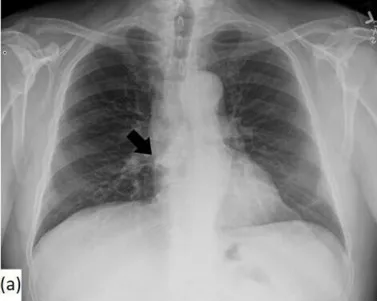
Chest x-ray:. Posteroanterior.
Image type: radiology (x_ray)